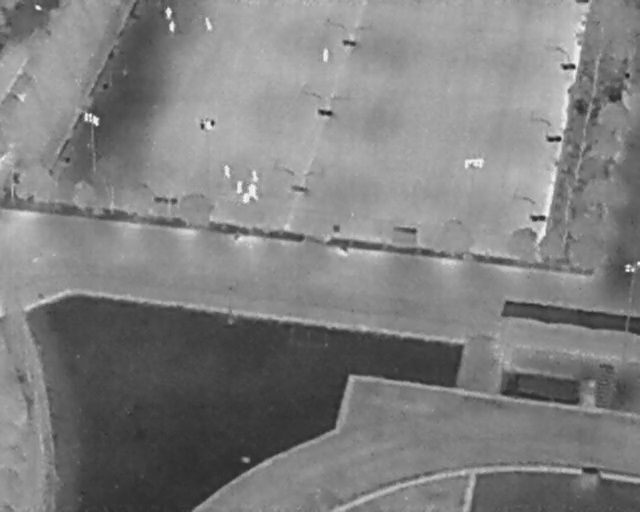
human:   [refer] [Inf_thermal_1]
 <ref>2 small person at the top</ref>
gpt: <box>[[31, 3, 33, 5, 164], [49, 9, 52, 11, 2]]</box>

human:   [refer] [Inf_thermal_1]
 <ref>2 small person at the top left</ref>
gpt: <box>[[25, 1, 27, 2, 2], [25, 4, 27, 5, 2]]</box>

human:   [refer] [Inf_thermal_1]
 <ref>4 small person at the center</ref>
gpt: <box>[[34, 32, 36, 34, 2], [38, 33, 40, 34, 2], [36, 35, 38, 37, 2], [37, 37, 39, 39, 2]]</box>